Field crop: maize
Growth stage: 1
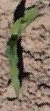
Species: maize